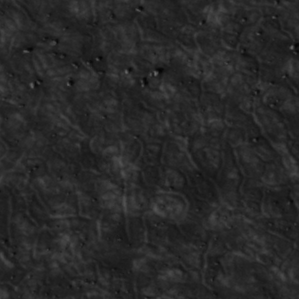
Label: non_frost